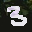
Label: 3